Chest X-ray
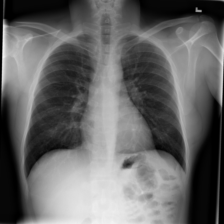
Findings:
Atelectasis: negative
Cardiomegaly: negative
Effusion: negative
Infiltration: negative
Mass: negative
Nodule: negative
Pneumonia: negative
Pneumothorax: negative
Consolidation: negative
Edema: negative
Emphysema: negative
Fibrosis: negative
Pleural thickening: negative
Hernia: negative